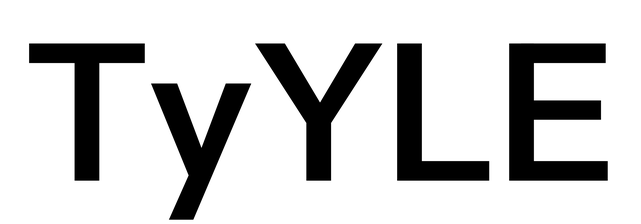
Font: InstrumentSans_SemiBold